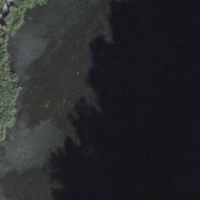
EUNIS habitat code: 14
Species observed at this site:
Cornus sanguinea